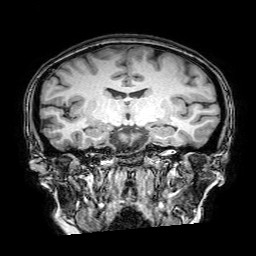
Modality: T1w
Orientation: sagittal
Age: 38
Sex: female